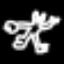
Label: frog